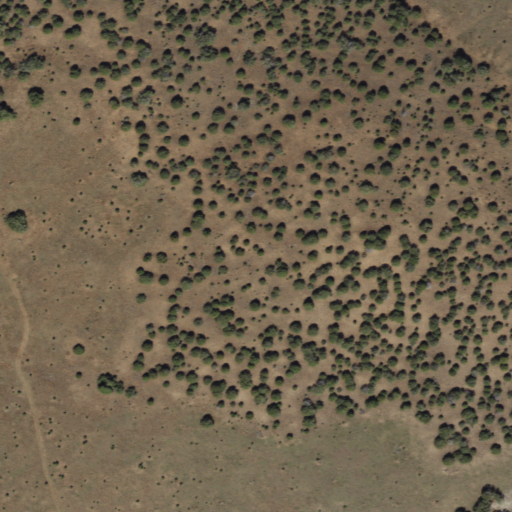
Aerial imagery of valley in Arizona named Yeager Draw containing shrub, evergreen forest, and grassland